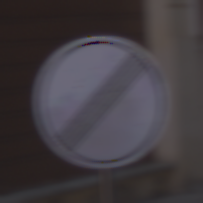
Verkehrszeichen: EndeSaemtlicherBegrenzungen
Umgebung: Outdoor, Urban
Tageszeit: MorningAfternoon
Wetter: PartlyCloudy
Licht: Natural
Jahreszeit: NotSpecified
Kontrast: MediumContrast